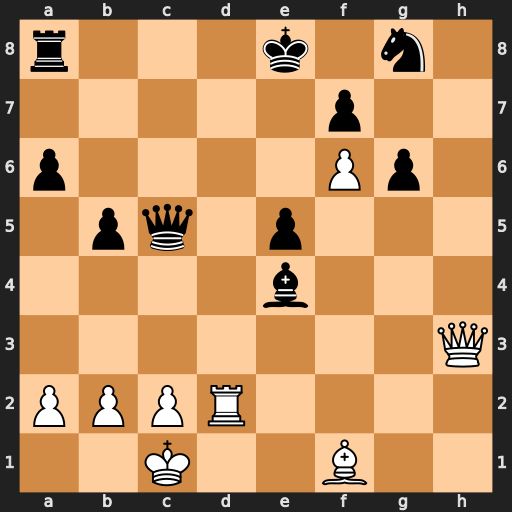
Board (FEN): r3k1n1/5p2/p4Pp1/1pq1p3/4b3/7Q/PPPR4/2K2B2
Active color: w
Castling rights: q
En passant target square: -
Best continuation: Qd7+ Kf8 Qd8+ Rxd8 Rxd8#